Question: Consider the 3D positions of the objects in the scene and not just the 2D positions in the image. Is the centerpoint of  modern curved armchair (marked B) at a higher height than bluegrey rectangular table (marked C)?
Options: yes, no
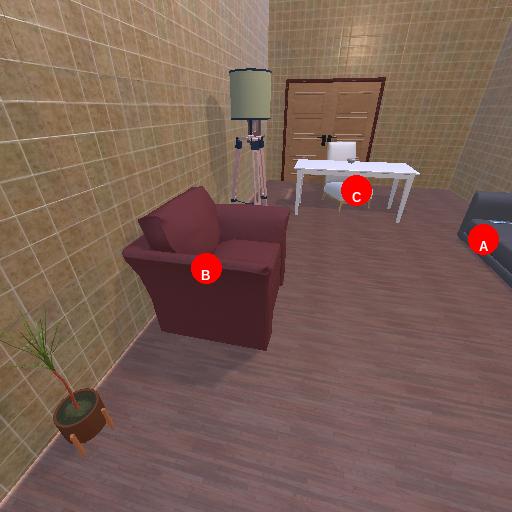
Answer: yes